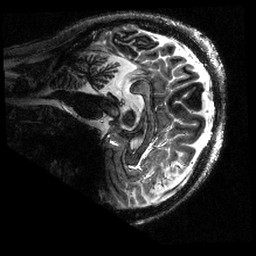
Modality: T1w
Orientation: sagittal
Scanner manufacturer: siemens
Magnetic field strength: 6.98 T
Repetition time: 5 s
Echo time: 0.00251 s